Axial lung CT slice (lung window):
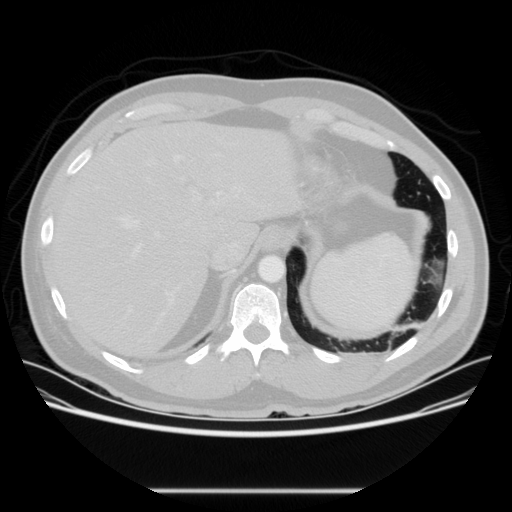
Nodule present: no